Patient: sex M, age 49
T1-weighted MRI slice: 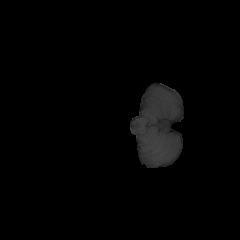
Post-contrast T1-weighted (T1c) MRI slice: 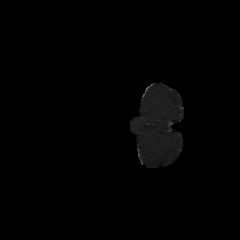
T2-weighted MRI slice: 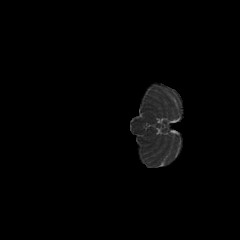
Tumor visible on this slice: no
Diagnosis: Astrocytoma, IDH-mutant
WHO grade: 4